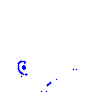
Particle: pion